Question: I am producing a heatmap using seaborn by calling 'sns.heatmap()'. The color of each cell is based on row percentages and I'd like to control the height of each row/line.
To illustrate, here is a heatmap with equal line heights:

The map contains percentage values for each row. I'd like to set the height of each row according to row sums of the underlying counts to illustrate the importance of each row.
Code:
'''
pcts = data.apply(lambda x: x / float(x.sum()), axis=1)
sns.heatmap(data)
'''
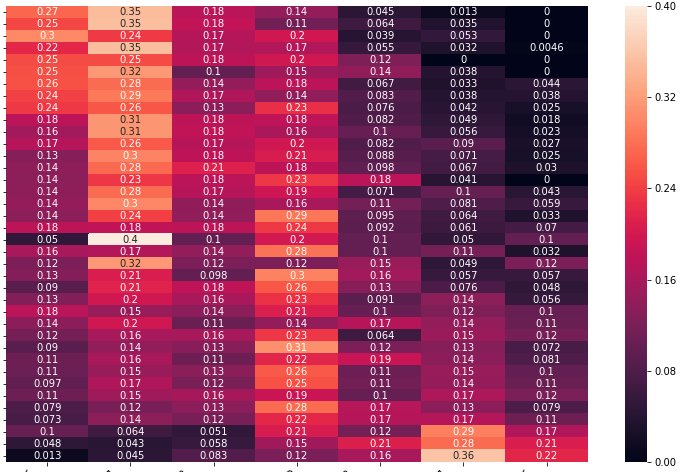
Answer: Creating different sized rows is not possible with 'seaborn.heatmap'. But of course you can create the heatmap using matplotlib. This would involve creating a grid with the desired spacings and plot the values on that grid.
'''
import numpy as np;np.random.seed(1)
import matplotlib.pyplot as plt
# get some data
a = np.random.rayleigh(3,111)
h,_ = np.histogram(a)
data = np.r_[[h]*10].T+np.random.rand(10,10)*11
# produce scaling for data
y = np.cumsum(np.append([0],np.sum(data, axis=1)))
x = np.arange(data.shape[1]+1)
X,Y = np.meshgrid(x,y)
# plot heatmap
im = plt.pcolormesh(X,Y,data)
# set ticks
ticks = y[:-1] + np.diff(y)/2
plt.yticks(ticks, np.arange(len(ticks)))
plt.xticks(np.arange(data.shape[1])+0.5,np.arange(data.shape[1]))
# colorbar
plt.colorbar(im)
plt.show()
'''
<URL>